Question: I remember when I previously creates a button in Paypal, it gives me a standard format of HTML form, but now all is encrypted. Is there a way to get unencrypted format ?
Because I need to change the amount of price manually by jQuery. Meanwhile, is it safe to do that in website ? Thanks
The encrypted version is like this :

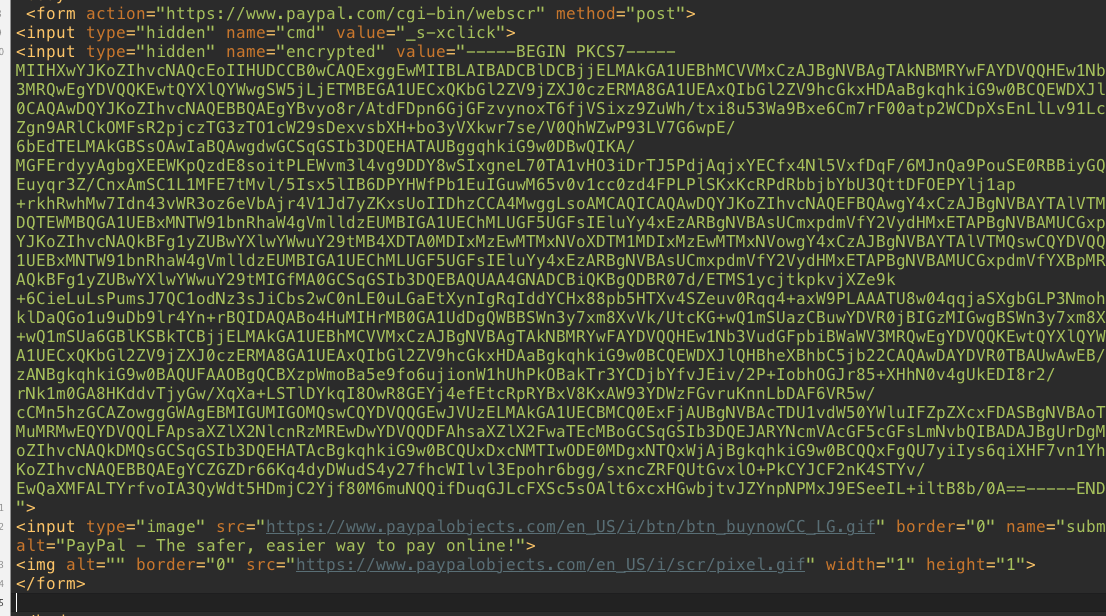
Answer: The old form API is still supported by PayPal, but they don't offer it as an option when you want to set up a new payment button. If you have an old form already, you can carefully adapt it to work for your new scenario.
The reason PayPal are pushing people off of the form is because the user can easily edit the price, just as you are doing using JavaScript, or using one of the many browser debugging tools available these days. This means it is really easy for someone to edit the price to a lower amount, or adjust one of the other fields in the form before submitting it.
If you want to be able to charge different amounts, you may want to look at the PayPal API instead, which lets you set things up server-side, where there is no danger of simple HTML editing.